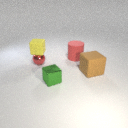
large brown rubber cube to the right of large red rubber cylinder